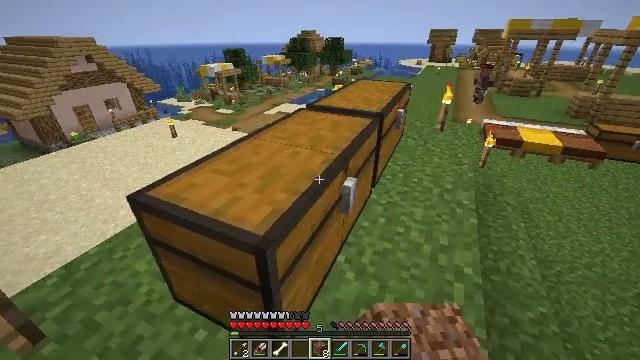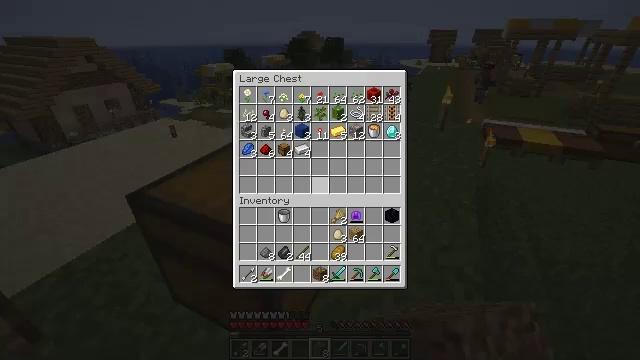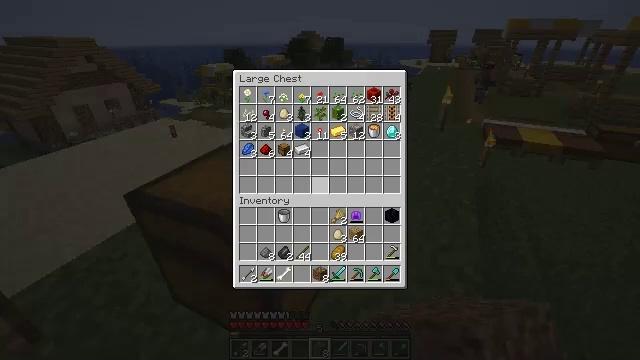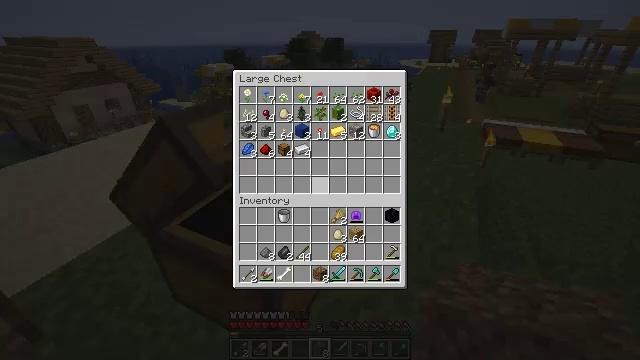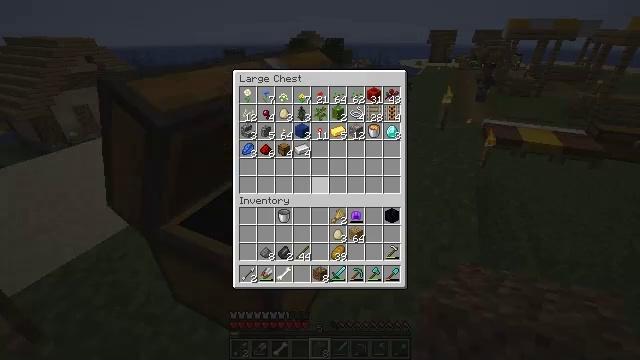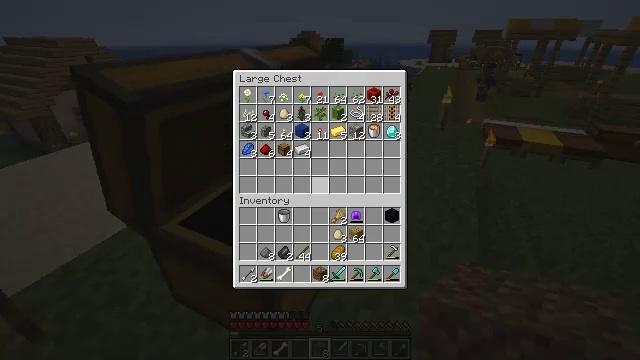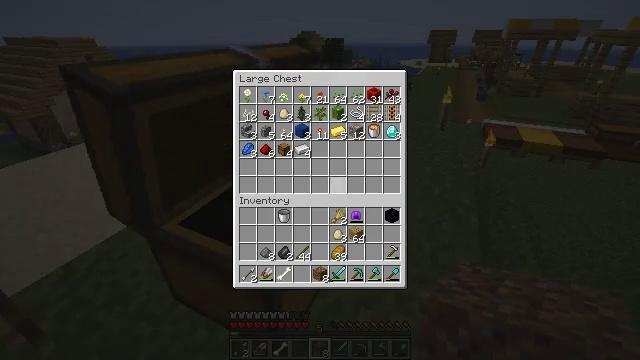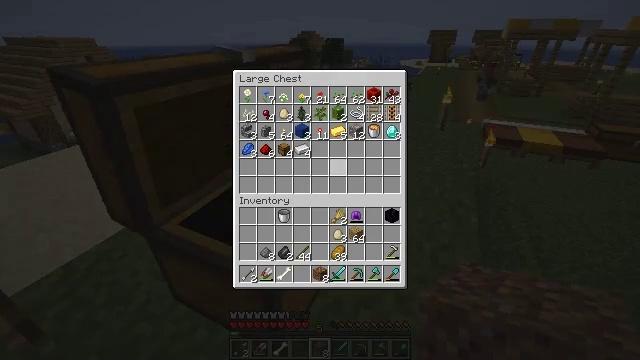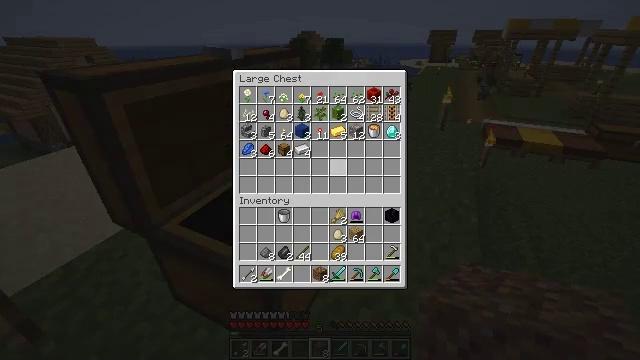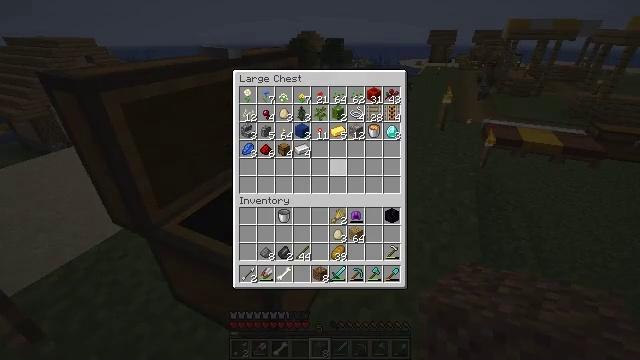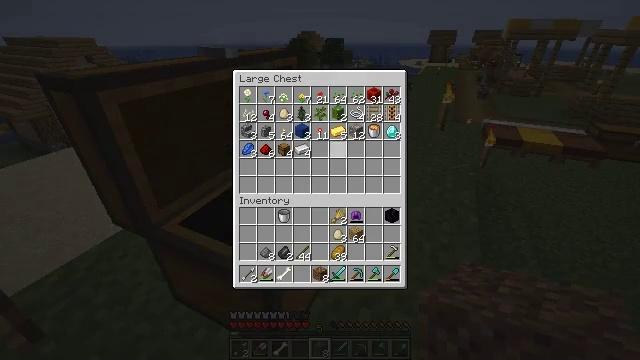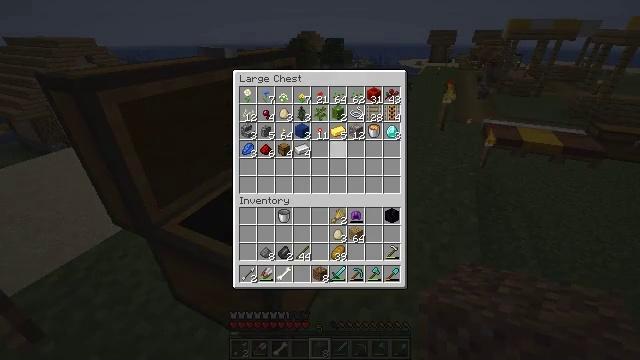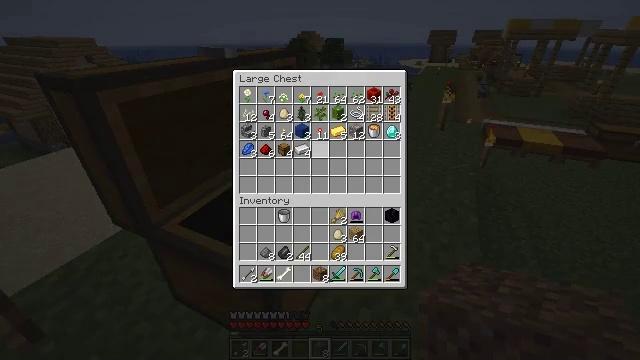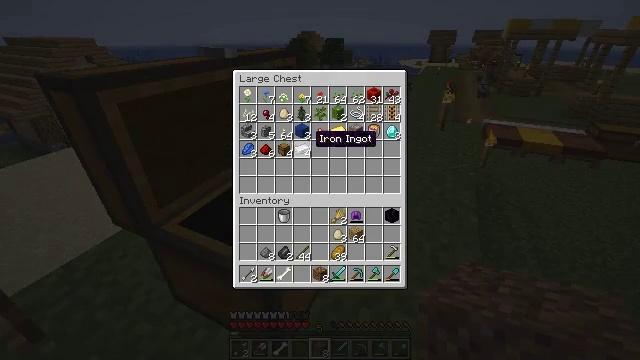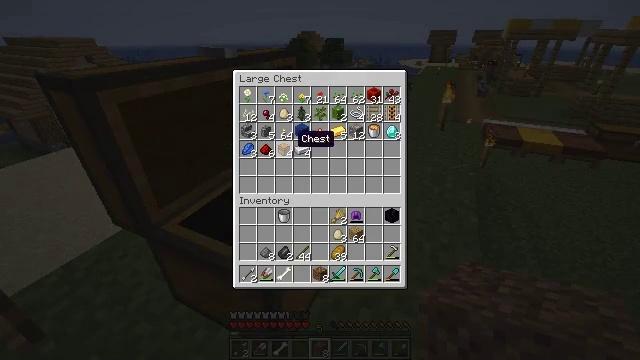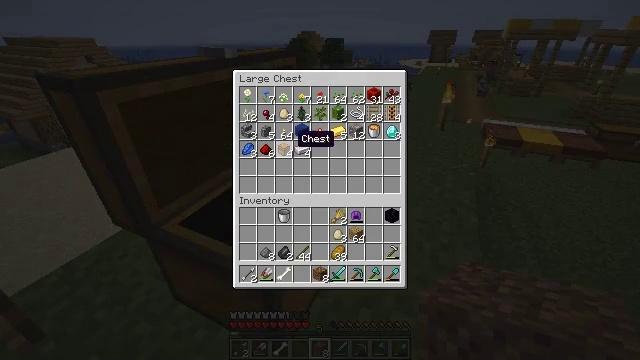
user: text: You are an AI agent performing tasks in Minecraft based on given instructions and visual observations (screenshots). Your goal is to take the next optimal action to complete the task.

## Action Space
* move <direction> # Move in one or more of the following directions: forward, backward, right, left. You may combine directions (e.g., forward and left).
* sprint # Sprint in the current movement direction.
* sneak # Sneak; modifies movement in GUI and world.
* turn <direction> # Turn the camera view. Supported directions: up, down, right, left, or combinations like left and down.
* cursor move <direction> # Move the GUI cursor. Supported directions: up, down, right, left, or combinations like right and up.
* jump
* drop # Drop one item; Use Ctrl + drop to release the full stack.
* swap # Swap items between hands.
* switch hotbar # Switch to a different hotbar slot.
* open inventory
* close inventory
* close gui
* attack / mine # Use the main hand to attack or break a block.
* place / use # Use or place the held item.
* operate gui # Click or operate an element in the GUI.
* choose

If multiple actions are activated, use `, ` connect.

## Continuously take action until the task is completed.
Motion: motion action
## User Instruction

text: Recycle the crafting table.
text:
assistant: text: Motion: open gui
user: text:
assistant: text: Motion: no_op
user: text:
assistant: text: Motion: no_op
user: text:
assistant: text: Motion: no_op
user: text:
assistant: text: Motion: no_op
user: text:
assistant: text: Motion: cursor move right
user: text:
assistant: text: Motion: no_op
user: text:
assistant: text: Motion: no_op
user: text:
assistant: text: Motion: no_op
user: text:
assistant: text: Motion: sneak
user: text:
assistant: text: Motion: sneak
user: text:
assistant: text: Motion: sneak, cursor move left
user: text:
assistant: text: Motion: sneak, cursor move left
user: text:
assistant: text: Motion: sneak, cursor move left
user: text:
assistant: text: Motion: sneak
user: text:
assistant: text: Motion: sneak
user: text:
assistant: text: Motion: sneak
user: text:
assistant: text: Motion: sneak
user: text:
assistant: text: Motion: sneak, operate gui
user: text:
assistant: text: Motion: sneak, operate gui
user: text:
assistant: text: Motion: sneak
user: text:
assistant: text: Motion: sneak
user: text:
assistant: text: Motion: sneak
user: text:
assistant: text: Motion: sneak
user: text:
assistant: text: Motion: no_op
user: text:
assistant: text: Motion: no_op
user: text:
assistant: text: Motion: no_op
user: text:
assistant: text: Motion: no_op
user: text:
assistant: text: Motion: no_op
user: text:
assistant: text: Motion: no_op